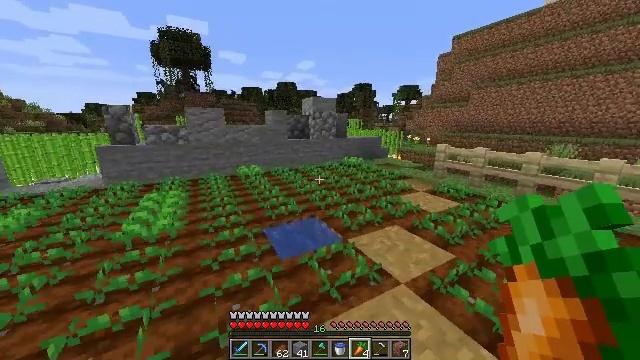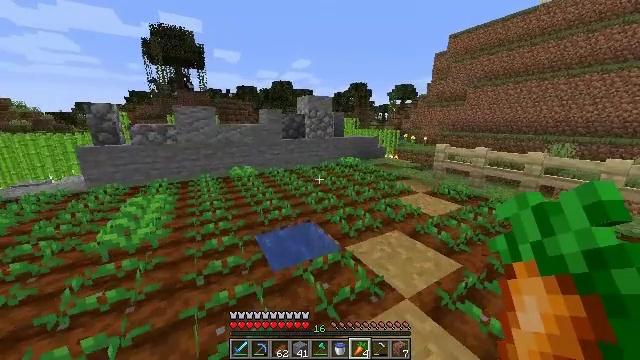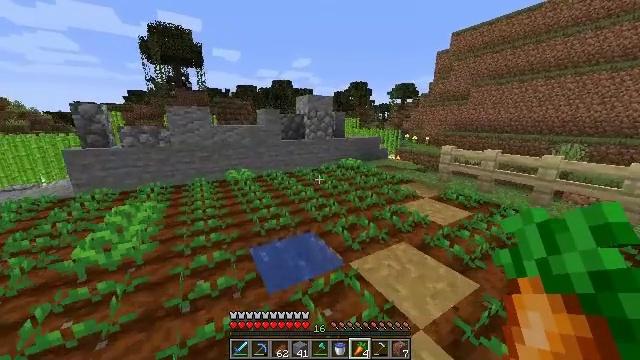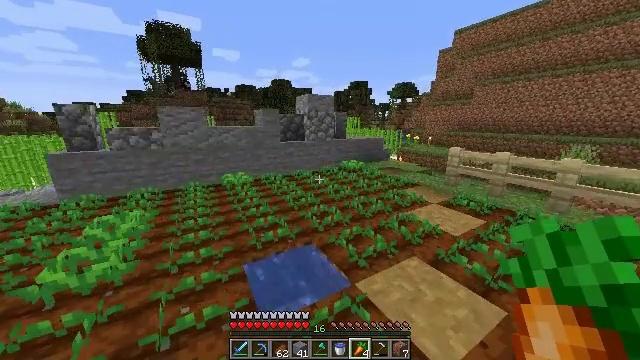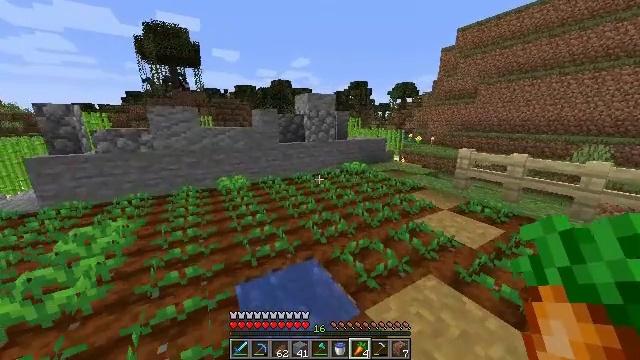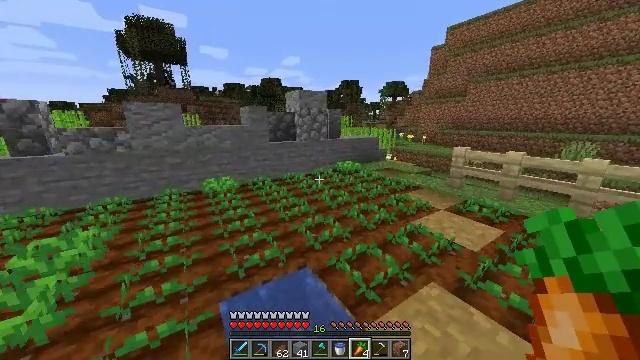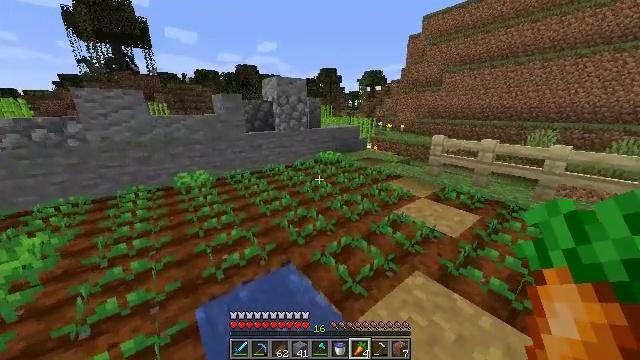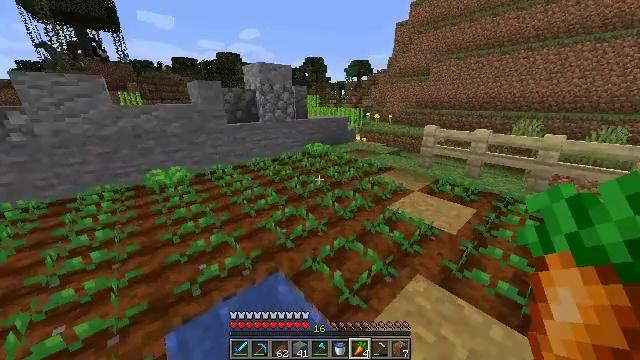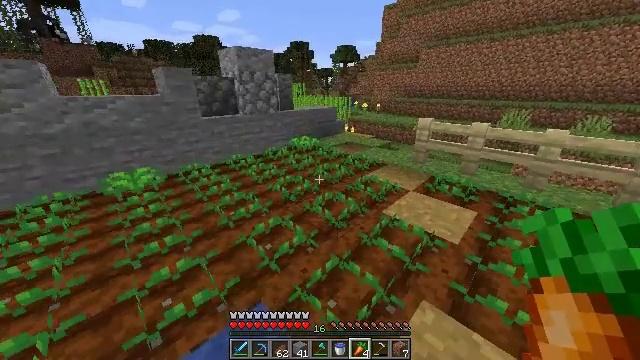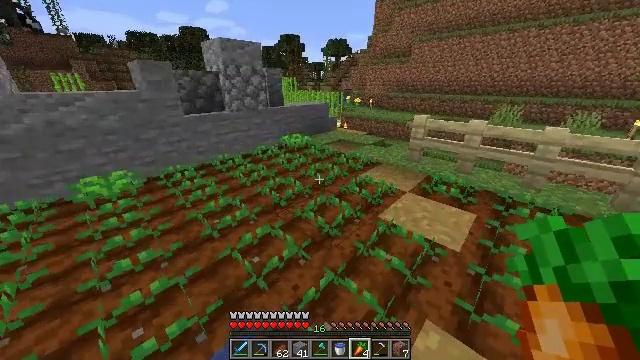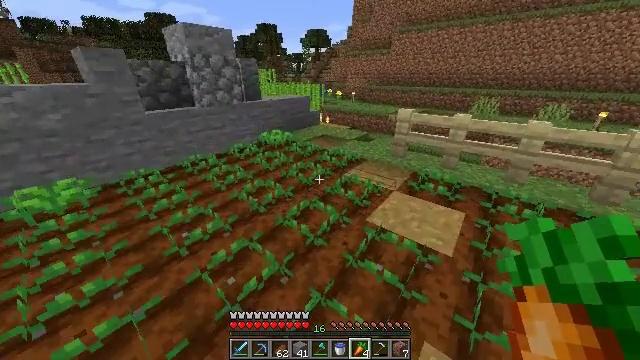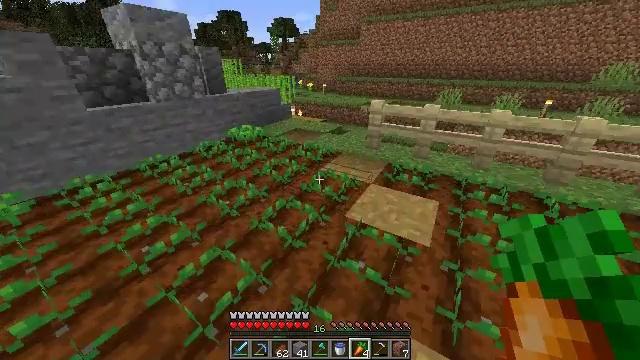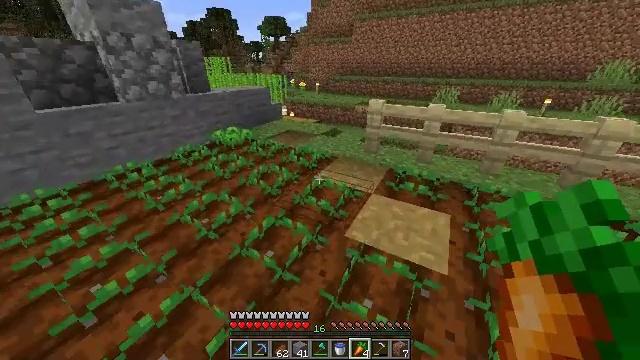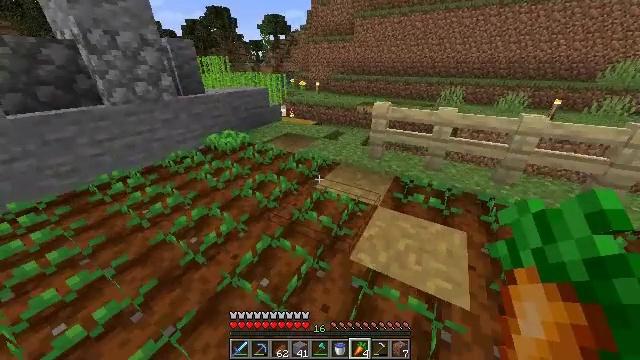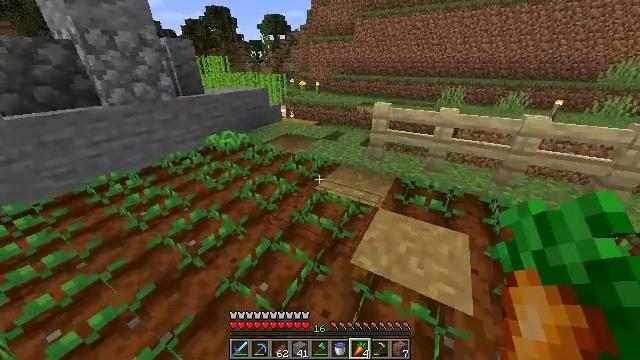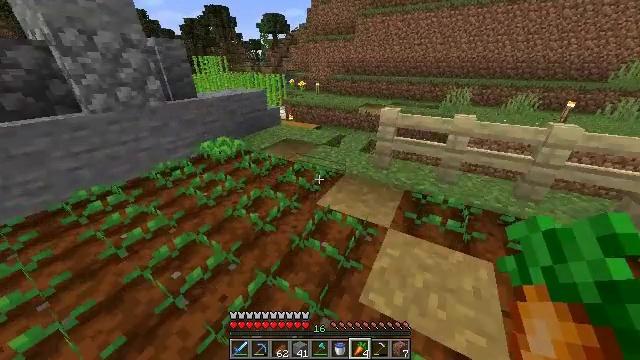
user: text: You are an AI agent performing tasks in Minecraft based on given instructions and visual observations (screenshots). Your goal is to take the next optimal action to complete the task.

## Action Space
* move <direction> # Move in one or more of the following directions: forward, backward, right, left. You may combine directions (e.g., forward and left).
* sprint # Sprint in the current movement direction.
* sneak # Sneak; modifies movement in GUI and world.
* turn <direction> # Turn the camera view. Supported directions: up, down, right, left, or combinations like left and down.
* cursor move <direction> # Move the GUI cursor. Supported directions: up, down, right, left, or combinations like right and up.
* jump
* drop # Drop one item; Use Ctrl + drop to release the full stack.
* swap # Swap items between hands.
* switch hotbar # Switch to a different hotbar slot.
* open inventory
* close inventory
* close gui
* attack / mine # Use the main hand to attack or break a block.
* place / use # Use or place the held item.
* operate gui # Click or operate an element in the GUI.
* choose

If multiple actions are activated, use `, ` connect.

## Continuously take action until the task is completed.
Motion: motion action
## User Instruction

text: Drop a poisonous potato.
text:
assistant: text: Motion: move forward, turn right
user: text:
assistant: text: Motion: move forward
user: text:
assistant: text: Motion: move forward
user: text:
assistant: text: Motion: move forward
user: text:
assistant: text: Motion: move forward, turn right
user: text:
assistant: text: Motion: move forward, turn right and down
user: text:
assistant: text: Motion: move forward, turn right and down
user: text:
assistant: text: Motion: move forward, turn right and down
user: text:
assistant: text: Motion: move forward, turn right and down
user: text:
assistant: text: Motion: move forward, turn right and down
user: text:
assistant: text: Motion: move forward, turn right and down
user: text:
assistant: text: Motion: move forward, turn right
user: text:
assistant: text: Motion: move forward
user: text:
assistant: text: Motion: move forward
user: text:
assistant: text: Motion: move forward
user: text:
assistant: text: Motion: move forward
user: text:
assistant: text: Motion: move forward
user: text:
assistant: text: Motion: move forward
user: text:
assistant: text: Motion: move forward
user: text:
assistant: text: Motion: move forward
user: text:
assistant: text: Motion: move forward
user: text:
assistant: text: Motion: move forward
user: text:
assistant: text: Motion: move forward
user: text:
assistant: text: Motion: move forward
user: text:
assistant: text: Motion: move forward
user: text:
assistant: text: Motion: move forward
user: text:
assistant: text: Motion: move forward
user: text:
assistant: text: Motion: move forward
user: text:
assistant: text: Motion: move forward, turn left
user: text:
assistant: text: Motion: move forward, turn left